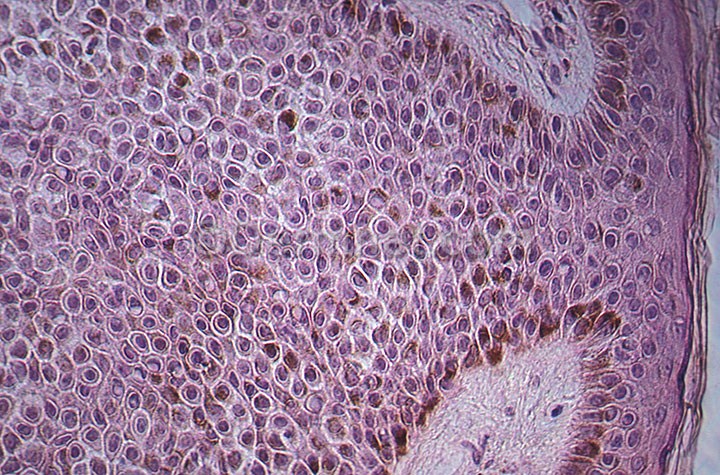
Disease: Seborrheic Keratoses and other Benign Tumors